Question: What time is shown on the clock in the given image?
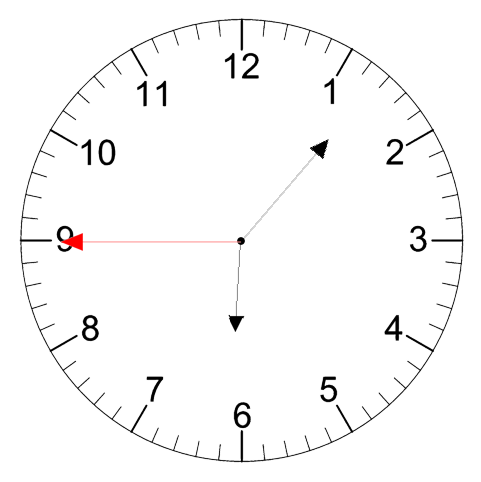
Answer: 06:06:45